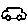
Label: car